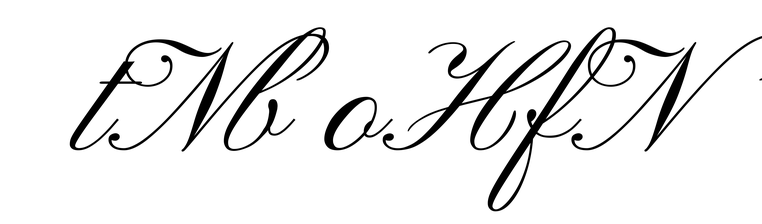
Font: PinyonScript-Regular